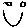
Label: smiley face